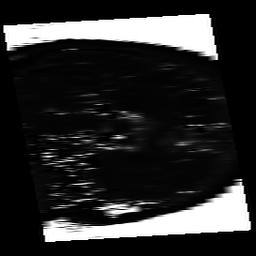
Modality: T2map
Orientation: sagittal
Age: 23
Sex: male
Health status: ill